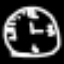
Label: clock